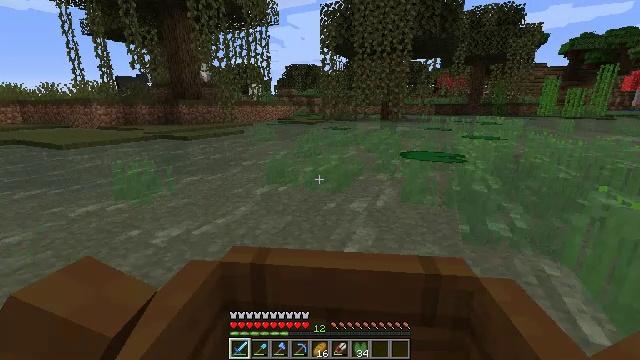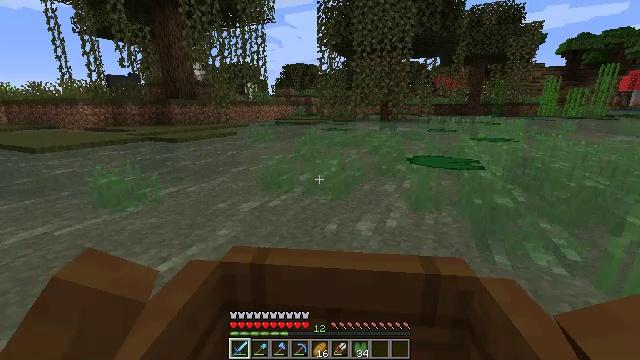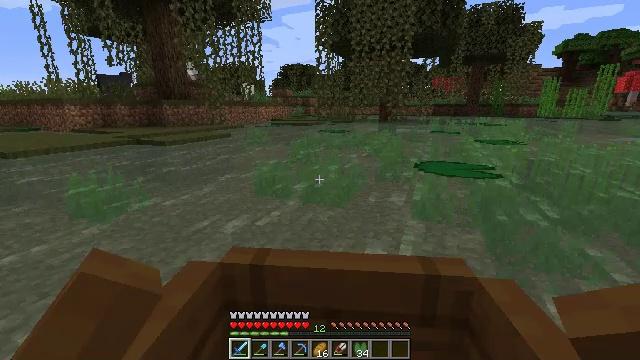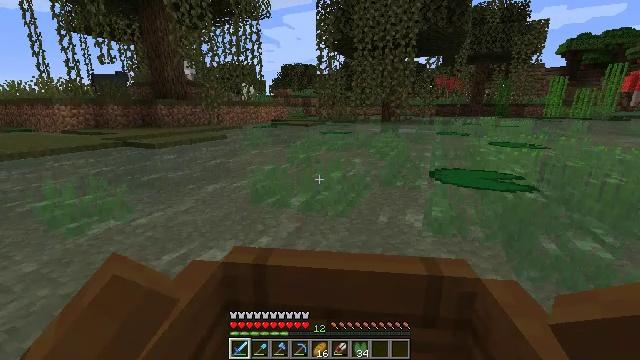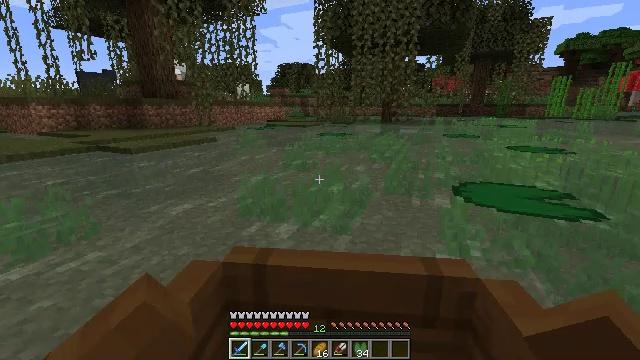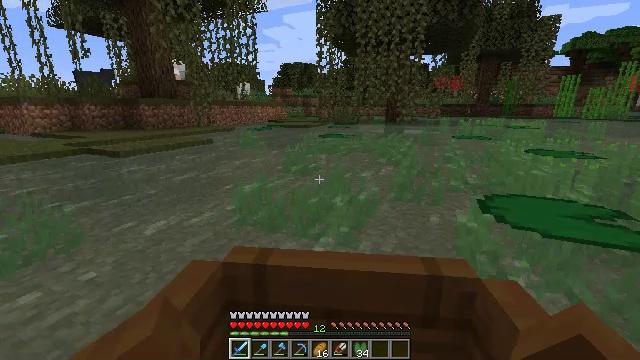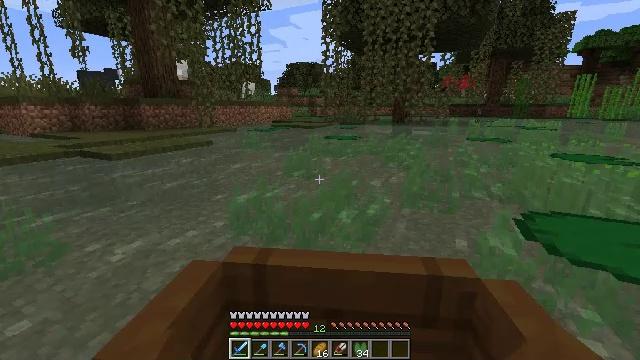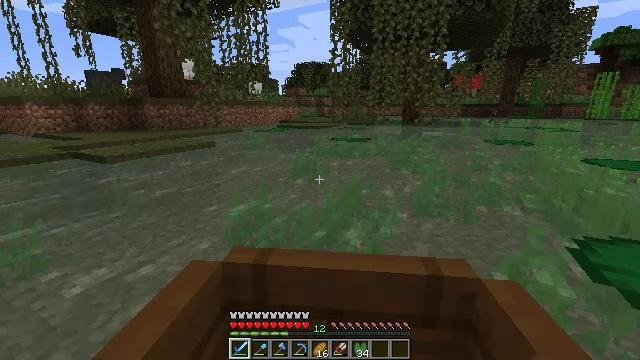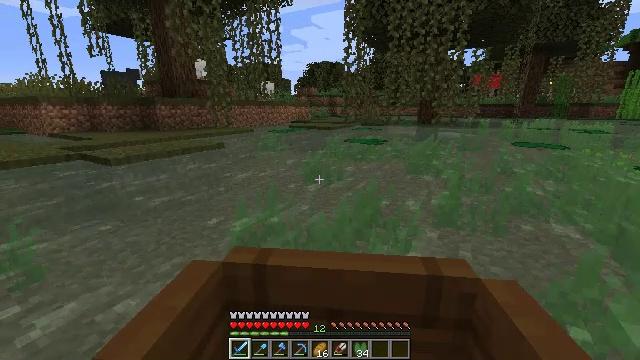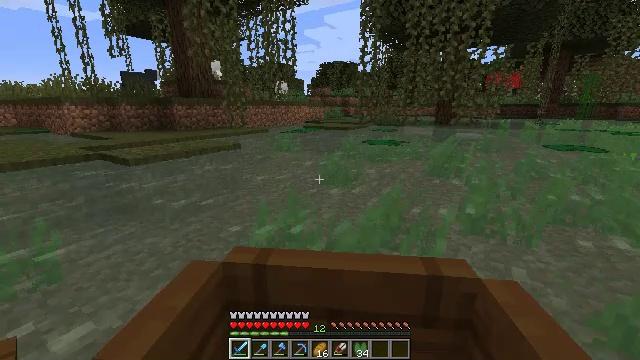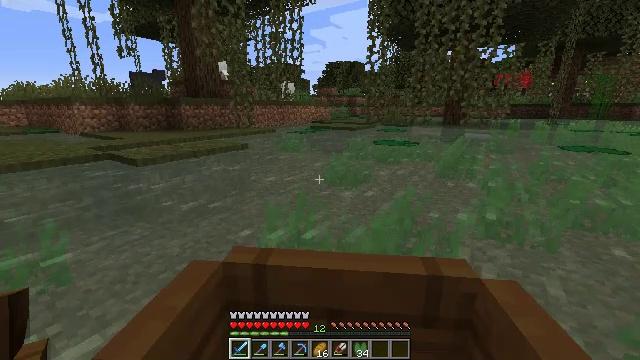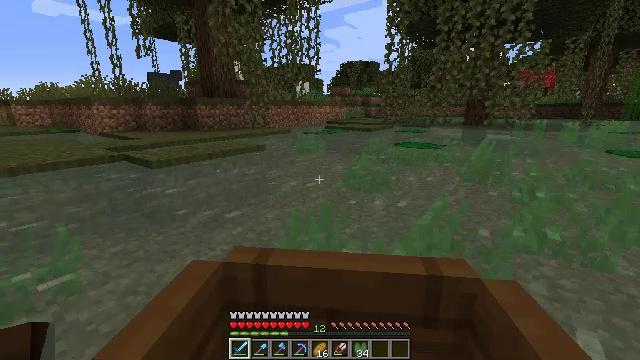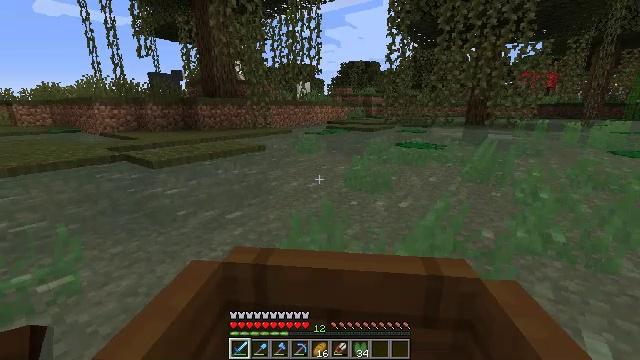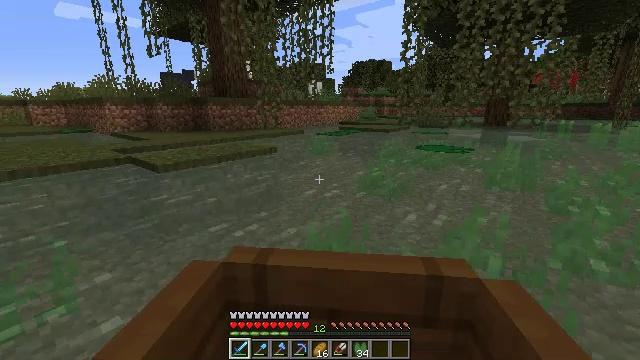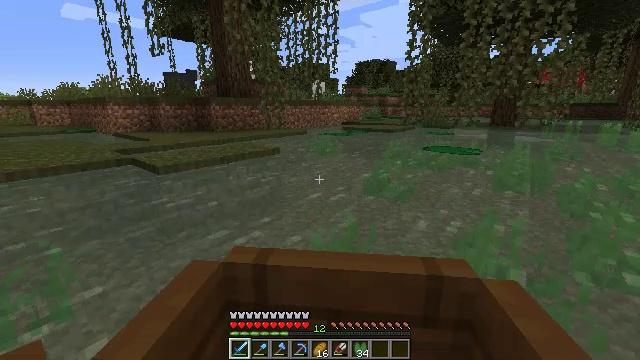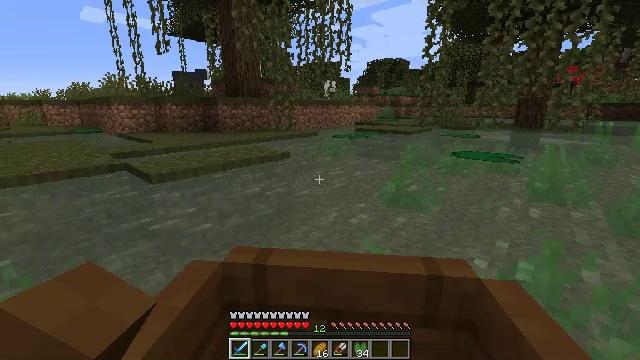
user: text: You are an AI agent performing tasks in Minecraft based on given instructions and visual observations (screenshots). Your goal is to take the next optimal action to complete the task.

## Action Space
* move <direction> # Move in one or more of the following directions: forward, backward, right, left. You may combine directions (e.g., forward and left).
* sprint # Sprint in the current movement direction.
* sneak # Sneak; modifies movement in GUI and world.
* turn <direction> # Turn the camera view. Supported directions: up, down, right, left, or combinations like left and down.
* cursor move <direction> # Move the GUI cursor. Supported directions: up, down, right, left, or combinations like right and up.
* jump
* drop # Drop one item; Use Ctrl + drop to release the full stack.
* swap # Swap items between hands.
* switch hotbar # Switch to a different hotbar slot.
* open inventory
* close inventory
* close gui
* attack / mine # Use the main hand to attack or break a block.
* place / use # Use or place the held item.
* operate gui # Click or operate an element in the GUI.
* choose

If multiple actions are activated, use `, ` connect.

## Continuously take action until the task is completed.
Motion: motion action
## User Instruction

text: Collect seagrass by hand or tool.
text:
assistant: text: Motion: move forward
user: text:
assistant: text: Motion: move forward
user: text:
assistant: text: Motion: move forward
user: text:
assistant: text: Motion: move forward and move left
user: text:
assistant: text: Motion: move forward and move left
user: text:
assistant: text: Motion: move forward and move left
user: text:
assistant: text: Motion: move forward
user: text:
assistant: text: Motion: move forward
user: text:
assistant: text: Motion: move forward
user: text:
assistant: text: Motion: move forward
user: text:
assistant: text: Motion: move forward
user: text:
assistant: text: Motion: move forward
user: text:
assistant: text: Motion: move forward
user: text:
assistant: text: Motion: move forward
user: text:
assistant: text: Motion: move forward
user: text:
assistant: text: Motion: move forward
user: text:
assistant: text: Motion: move forward and move right
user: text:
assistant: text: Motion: move forward and move right
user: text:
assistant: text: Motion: move forward and move right
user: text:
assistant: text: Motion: move forward and move right
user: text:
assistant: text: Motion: move forward and move right
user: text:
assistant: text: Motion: move forward and move right
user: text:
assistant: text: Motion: move forward and move right
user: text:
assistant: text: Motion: move forward
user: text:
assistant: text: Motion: move forward
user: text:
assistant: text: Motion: move forward
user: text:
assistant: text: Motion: move forward
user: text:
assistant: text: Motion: move forward
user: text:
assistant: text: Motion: move forward
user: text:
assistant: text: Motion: move forward